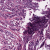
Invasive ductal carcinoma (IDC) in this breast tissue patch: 1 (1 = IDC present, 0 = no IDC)